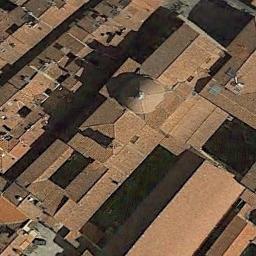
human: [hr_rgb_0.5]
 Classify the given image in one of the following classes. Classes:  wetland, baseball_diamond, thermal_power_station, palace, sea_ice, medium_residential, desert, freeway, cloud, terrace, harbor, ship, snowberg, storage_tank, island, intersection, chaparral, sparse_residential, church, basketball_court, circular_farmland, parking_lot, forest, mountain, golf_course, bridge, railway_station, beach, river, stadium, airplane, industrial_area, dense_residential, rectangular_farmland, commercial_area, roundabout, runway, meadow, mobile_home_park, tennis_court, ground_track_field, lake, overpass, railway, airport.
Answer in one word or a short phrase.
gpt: church